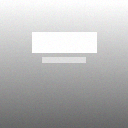
Screen state: on